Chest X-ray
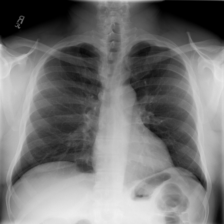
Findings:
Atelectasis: negative
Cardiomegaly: negative
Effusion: negative
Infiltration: negative
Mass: negative
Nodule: negative
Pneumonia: negative
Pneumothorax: negative
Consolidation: negative
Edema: negative
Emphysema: negative
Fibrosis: negative
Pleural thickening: negative
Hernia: negative